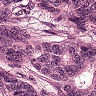
Metastatic tissue present: yes